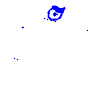
Particle: pion